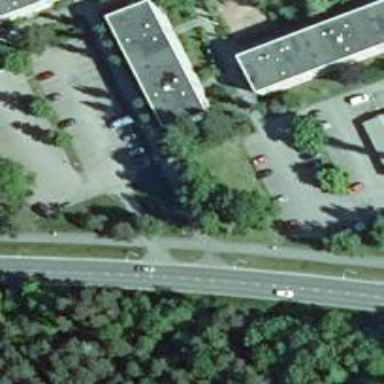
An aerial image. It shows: Cycleway.